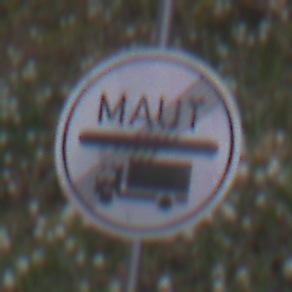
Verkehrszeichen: EndeMautpflicht
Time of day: MorningAfternoon
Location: Outdoor (Nature)
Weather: PartlyCloudy
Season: NotSpecified
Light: Natural